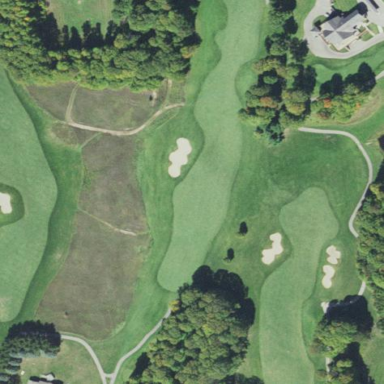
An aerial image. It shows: Area of rough grass used for golf.